Field crop: tomato
Growth stage: 1
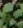
Species: solanum